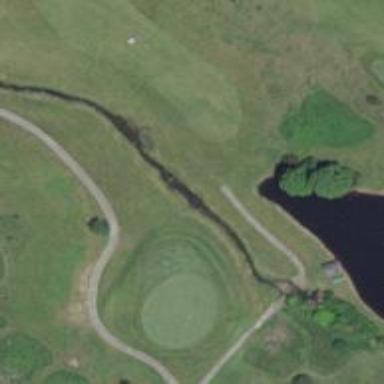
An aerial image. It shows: Footway bridge crossing over golf path.